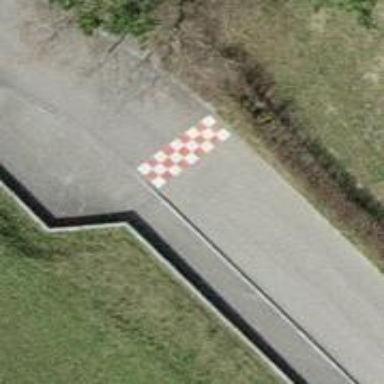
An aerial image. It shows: Traffic hump for calming the traffic.